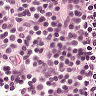
Metastatic tissue present: no